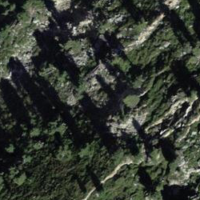
EUNIS habitat code: 43
Species observed at this site:
Rupicapra rupicapra